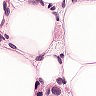
Metastatic tissue present: yes